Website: bh-photo
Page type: cart
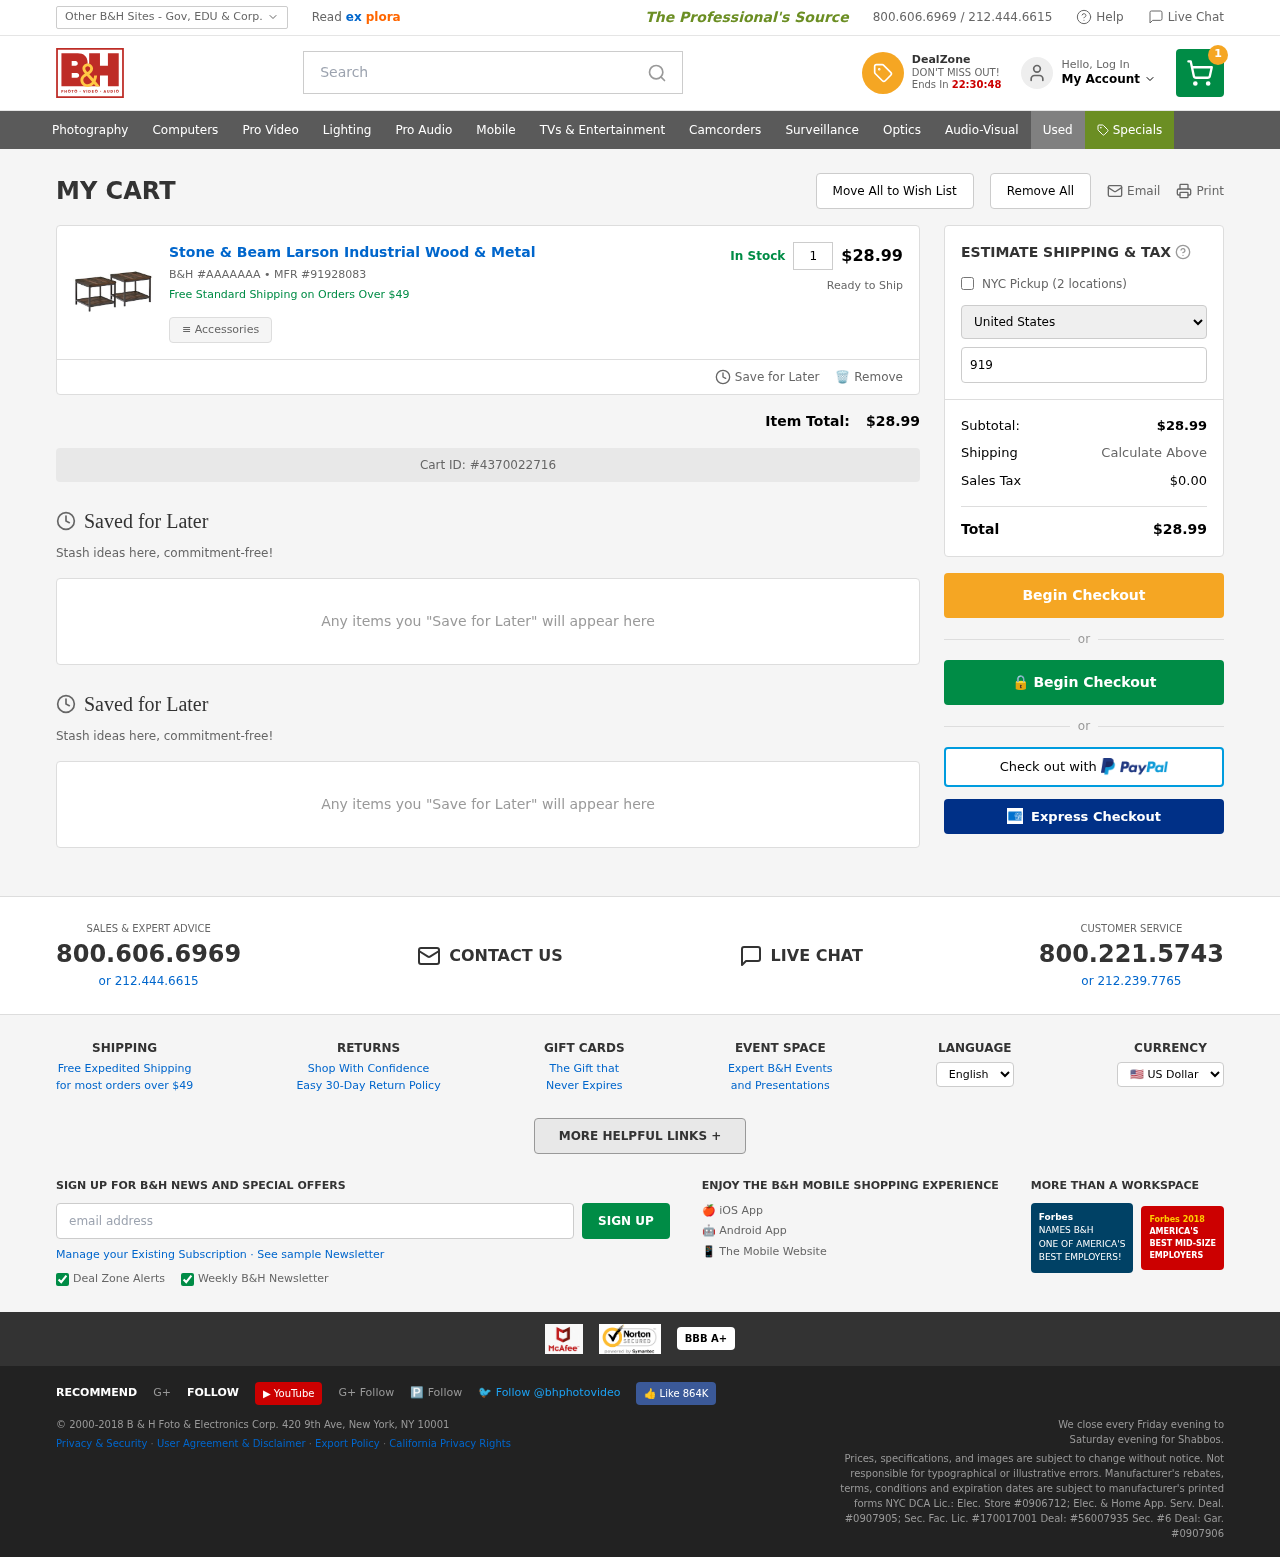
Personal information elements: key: PII_COUNTRY
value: United States
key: PII_EMAIL
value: makayla_downs@yahoo.com
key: PII_POSTCODE
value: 91949
Product elements: key: PRODUCT1_NAME
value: Stone & Beam Larson Industrial Wood & Metal
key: PRODUCT1_QUANTITY
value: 1
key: PRODUCT1_SKU
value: AAAAAAA
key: PRODUCT1_MFR
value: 91928083
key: PRODUCT1_SUBTOTAL
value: $28.99
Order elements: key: ORDER_NUM_ITEMS
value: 1
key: ORDER_SUBTOTAL
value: $28.99
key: ORDER_ID
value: #4370022716
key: ORDER_TAX
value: $0.00
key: ORDER_TOTAL
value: $28.99
Search elements: key: HEADER_SEARCH
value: Search